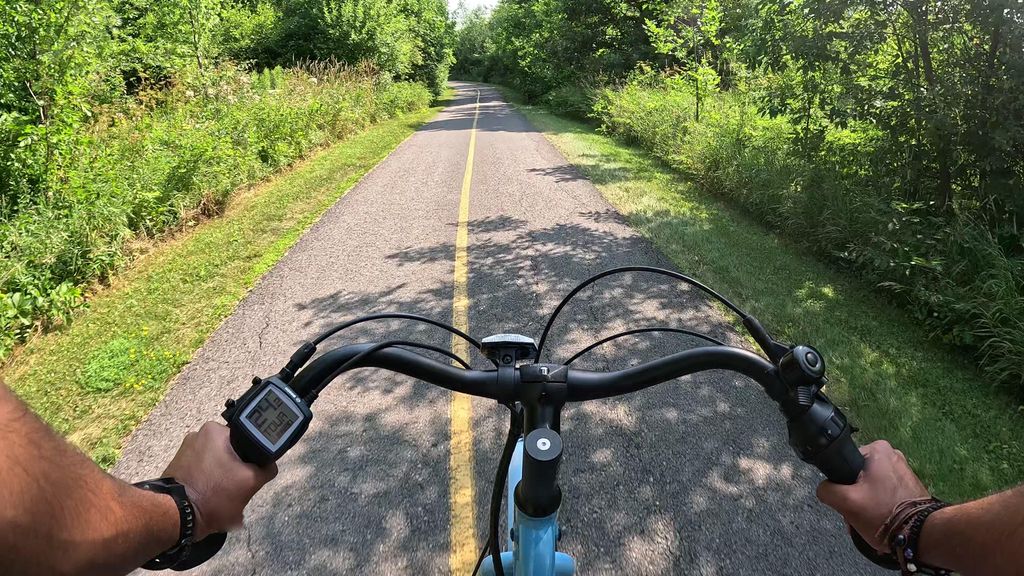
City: ottawa-gatineau